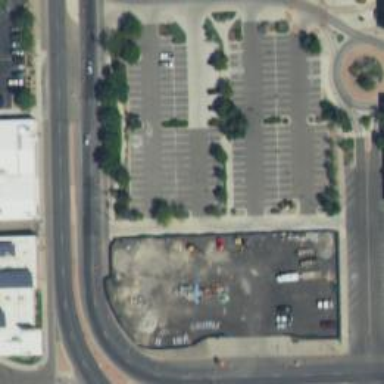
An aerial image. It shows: Parking space is available.